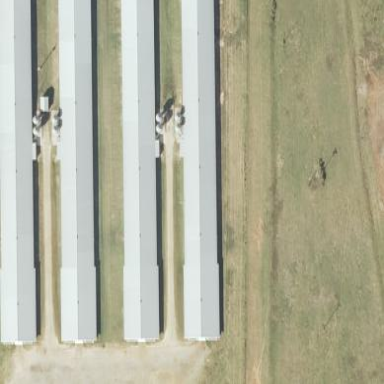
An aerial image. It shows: Feedlot in farmyard.